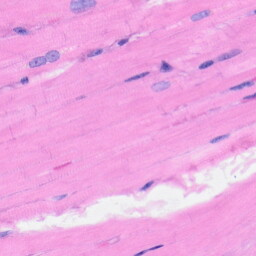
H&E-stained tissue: Heart